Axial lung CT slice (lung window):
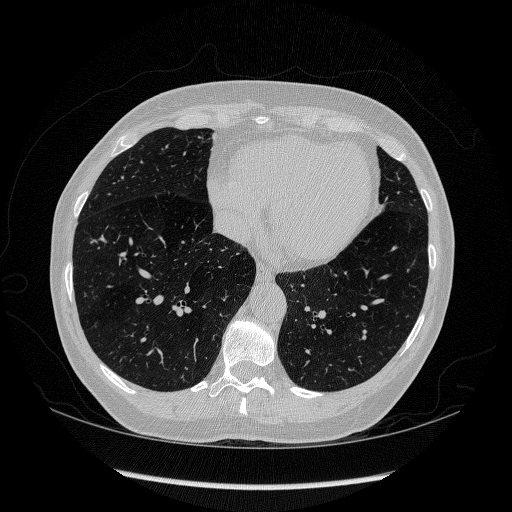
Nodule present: no